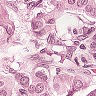
Metastatic tissue present: yes